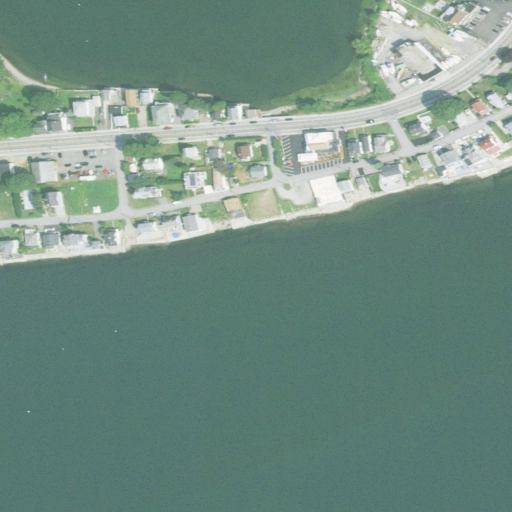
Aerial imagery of beach in Rhode Island named Teddy Beach containing open water, high intensity development, medium intensity development, low intensity development, and open development